Interaction volume radius: 5 \u00c5
Interaction volume height: 20 \u00c5
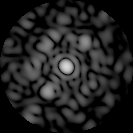
Disorder parameter: 0.6943